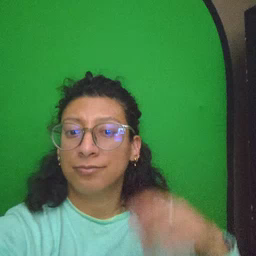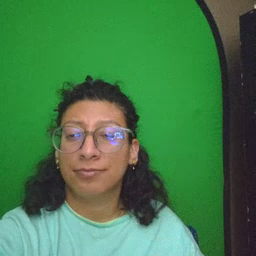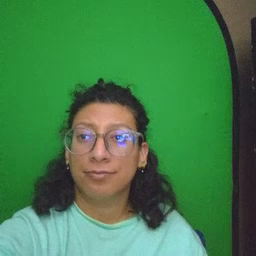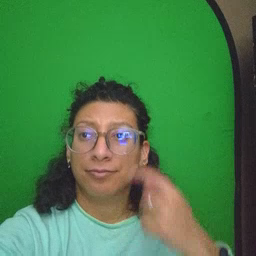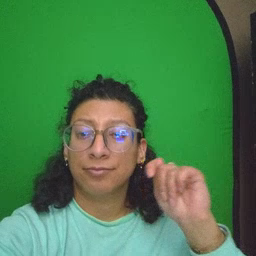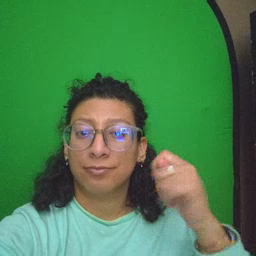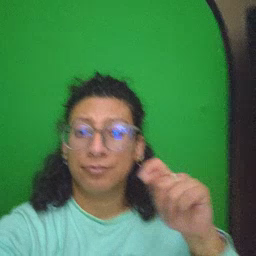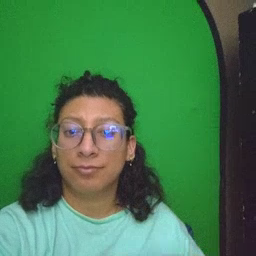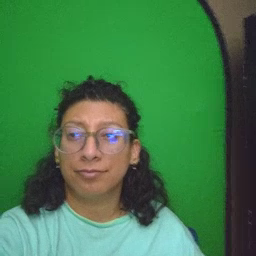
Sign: toy